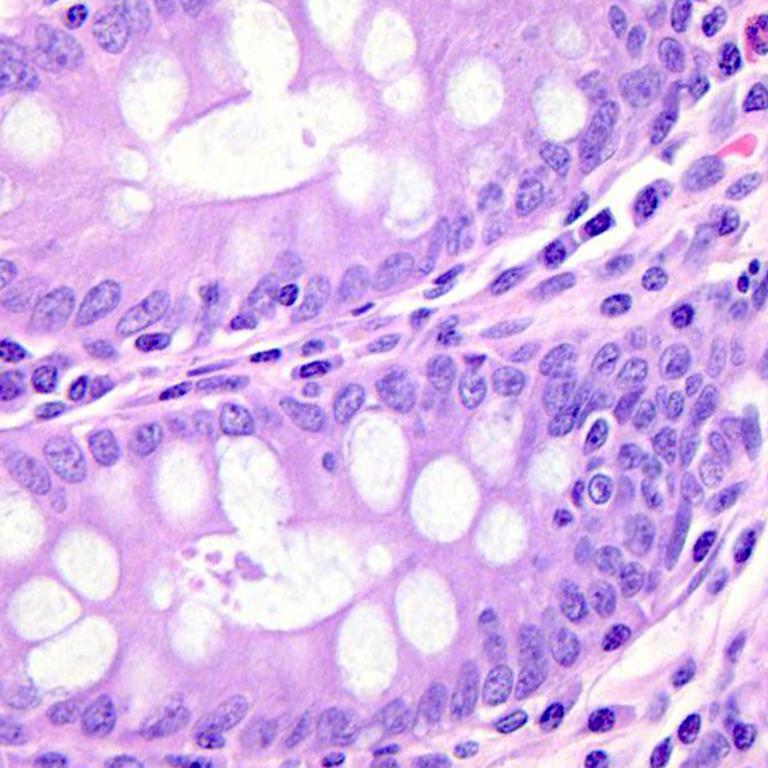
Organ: colon
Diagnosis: benign